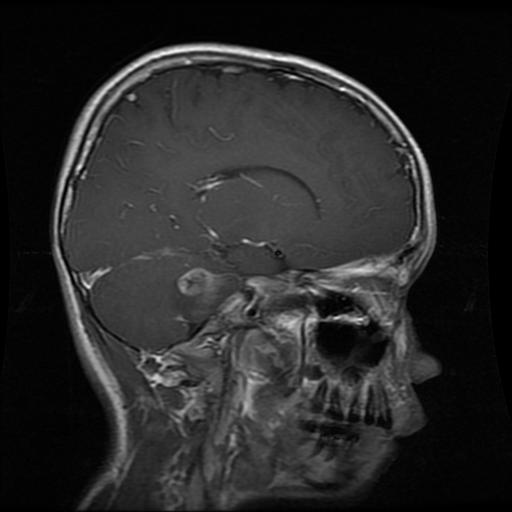
Label: glioma